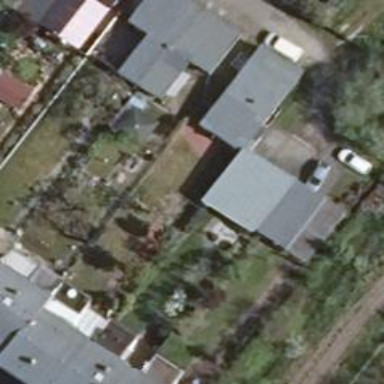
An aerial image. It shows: Group of garages.